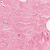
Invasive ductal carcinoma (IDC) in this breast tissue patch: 0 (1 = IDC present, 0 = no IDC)